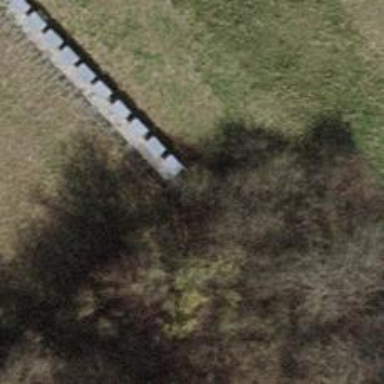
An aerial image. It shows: Wall barrier.